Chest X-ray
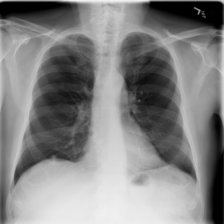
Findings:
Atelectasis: negative
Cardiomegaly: negative
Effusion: negative
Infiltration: negative
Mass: negative
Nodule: negative
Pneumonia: negative
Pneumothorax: negative
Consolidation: negative
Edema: negative
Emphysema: negative
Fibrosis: negative
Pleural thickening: negative
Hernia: negative